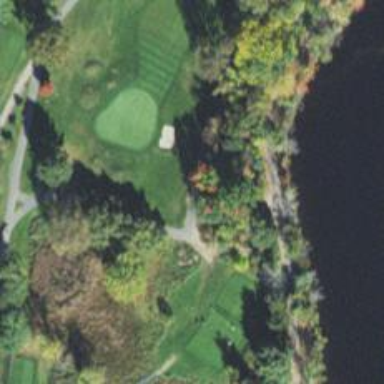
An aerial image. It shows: Path for both roads and golfers.